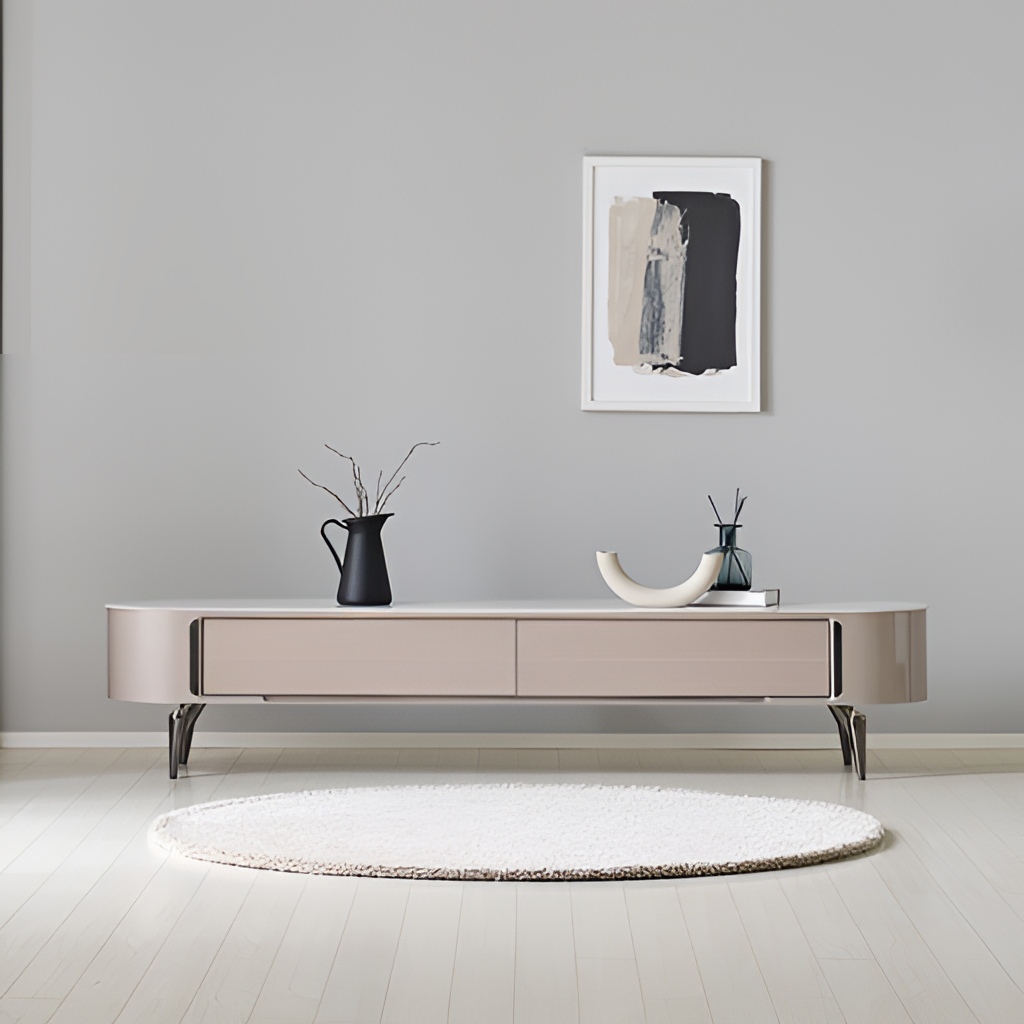
living room, wood console, wood flooring, with plank pattern, gray paint wallpaper, with solid pattern, modern